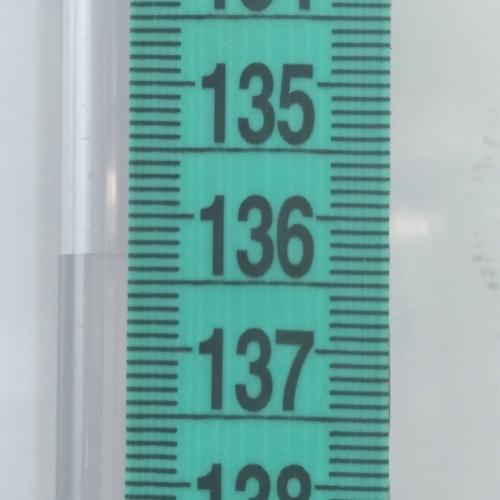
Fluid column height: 136.3 cm